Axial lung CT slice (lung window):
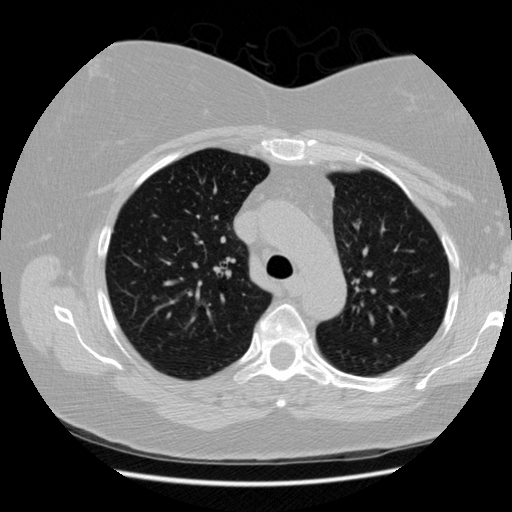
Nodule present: no